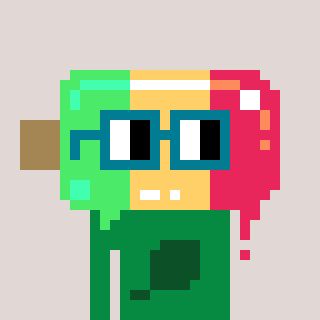
a pixel art character with square dark green glasses, a icepop-shaped head and a green-colored body on a warm background